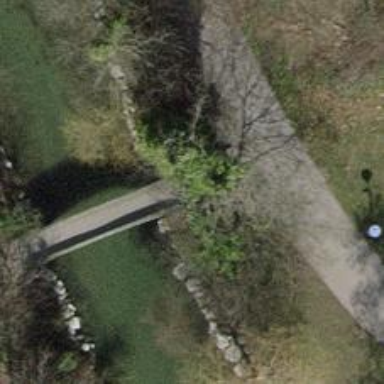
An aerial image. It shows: Concrete footway bridge.